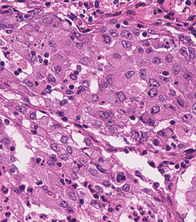
Tumor epithelial tissue: yes
Tumor-associated stroma tissue: yes
Normal tissue: no